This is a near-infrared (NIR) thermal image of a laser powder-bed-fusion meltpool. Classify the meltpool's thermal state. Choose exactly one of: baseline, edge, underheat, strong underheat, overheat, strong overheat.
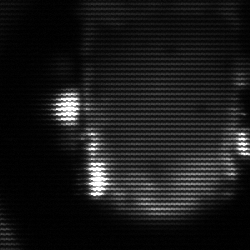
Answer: baseline